Question: I'm trying to make a combo box table cell in a table in JavaFX. I have used a string converter so that false displays "No" and true displays "Yes" in the table, and this is working. However, when I click on the cell to edit it, the combo box still shows "false" and "true", as seen below:

I am setting up my table cell like this:
'''
colPossibleDischarge.setCellValueFactory(new PropertyValueFactory<RoomProperty, Boolean>("discharge"));
colPossibleDischarge.setCellFactory(new Callback<TableColumn<RoomProperty, Boolean>, TableCell<RoomProperty, Boolean>>() {
@Override
public TableCell<RoomProperty, Boolean> call(TableColumn<RoomProperty, Boolean> roomPropertyBooleanTableColumn) {
return new ComboBoxTableCell<RoomProperty, Boolean>(new YesNoStringConverter(),true,false);
}
});
'''
and my string converter looks like this:
'''
public class YesNoStringConverter extends StringConverter<Boolean> {
@Override
public String toString(Boolean bool) {
return (bool?"Yes":"No");
}
@Override
public Boolean fromString(String s) {
return s.equalsIgnoreCase("yes");
}
}
'''
What am I doing wrong?
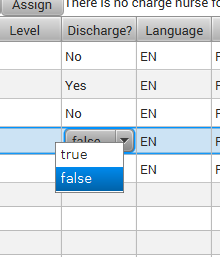
Answer: > What am I doing wrong?
Nothing...
This is a <URL>; it is fixed in JavaFX 8.
If you are locked into JavaFX 2.2 (JDK 7) for now, the workaround would be to roll your own custom cell, which is a bit tedious but not too bad.
Also, though, I think in this exact scenario I'd consider using a CheckBoxTableCell, which is a bit of a nicer user experience for a Yes/No choice than a combo box.